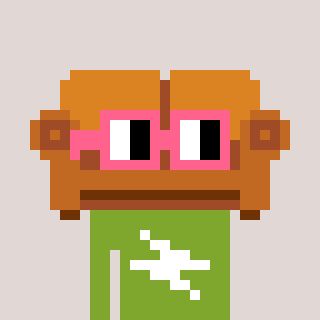
a pixel art character with square pink glasses, a couch-shaped head and a slimegreen-colored body on a warm background